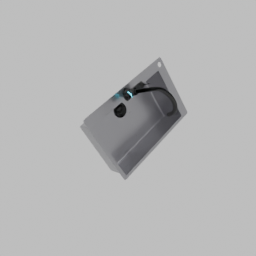
Label: appliances